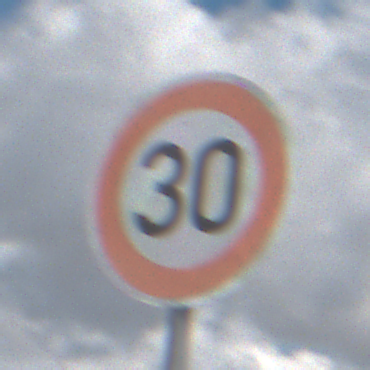
Verkehrszeichen: Geschwindigkeit30
Umgebung: Outdoor, Nature
Tageszeit: Midday
Wetter: PartlyCloudy
Licht: Natural
Jahreszeit: NotSpecified
Kontrast: HighContrast